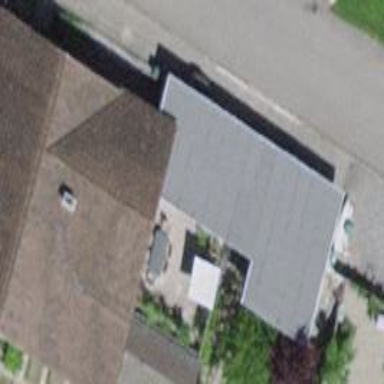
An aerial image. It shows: View of roof of building.